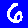
Digit: 6